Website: apple
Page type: customer-info-address
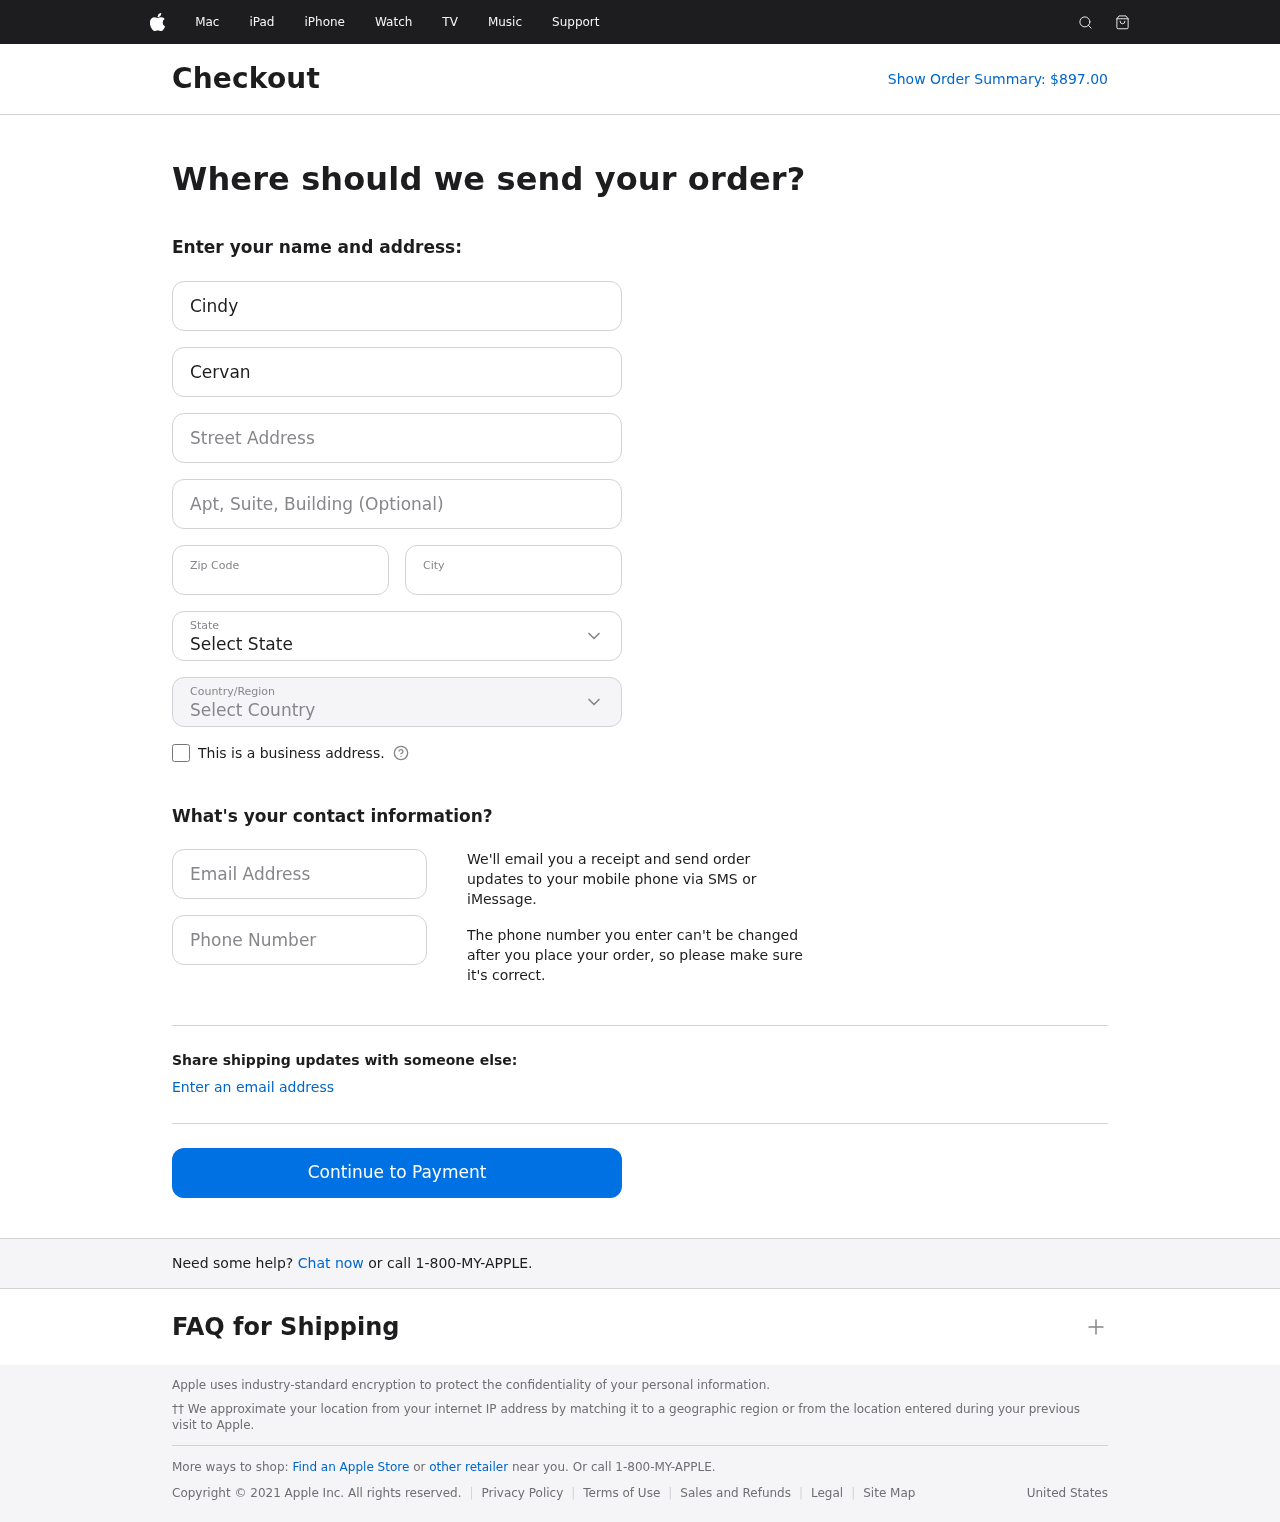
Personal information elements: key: PII_CITY
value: West Brett
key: PII_COUNTRY
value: United States
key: PII_EMAIL
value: cindycervantes@gmail.com
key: PII_FIRSTNAME
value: Cindy
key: PII_LASTNAME
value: Cervantes
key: PII_PHONE
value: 5978496593
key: PII_POSTCODE
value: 88221
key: PII_STATE
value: Connecticut
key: PII_STREET
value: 4177 Kyle Mill Apt. 524
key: PII_STREET2
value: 533 Karen Mews Suite 758
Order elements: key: ORDER_TOTAL
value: Show Order Summary: $897.00